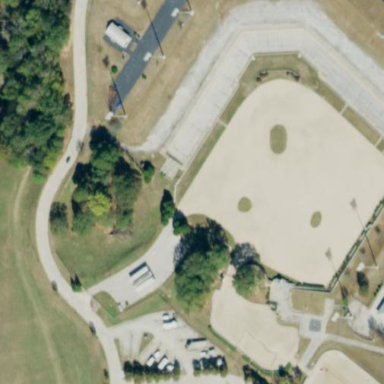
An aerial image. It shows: Grandstand near equestrian sport facility.